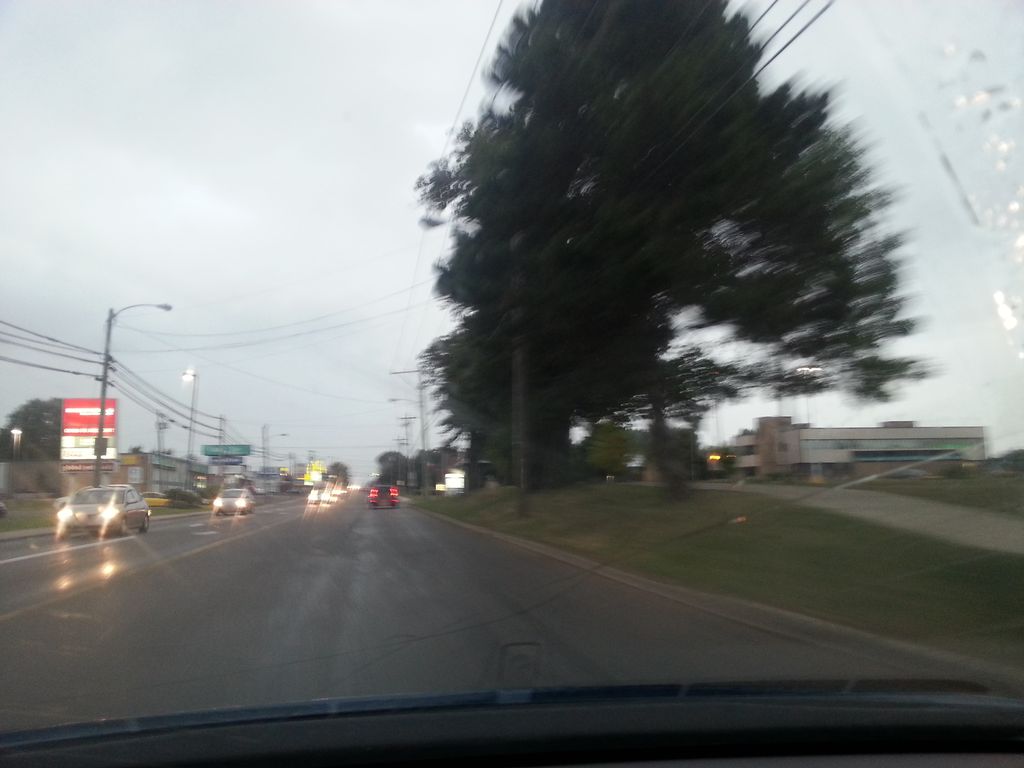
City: charlottetown